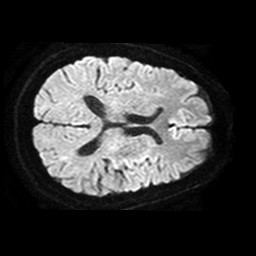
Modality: TRACE
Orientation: axial
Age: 62
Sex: male
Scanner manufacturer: philips
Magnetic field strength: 1.5 T
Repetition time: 3.639 s
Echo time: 0.09255 s